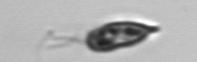
Label: Euglena